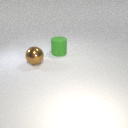
large brown metal sphere to the left of large green rubber cylinder